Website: lowes
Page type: cart
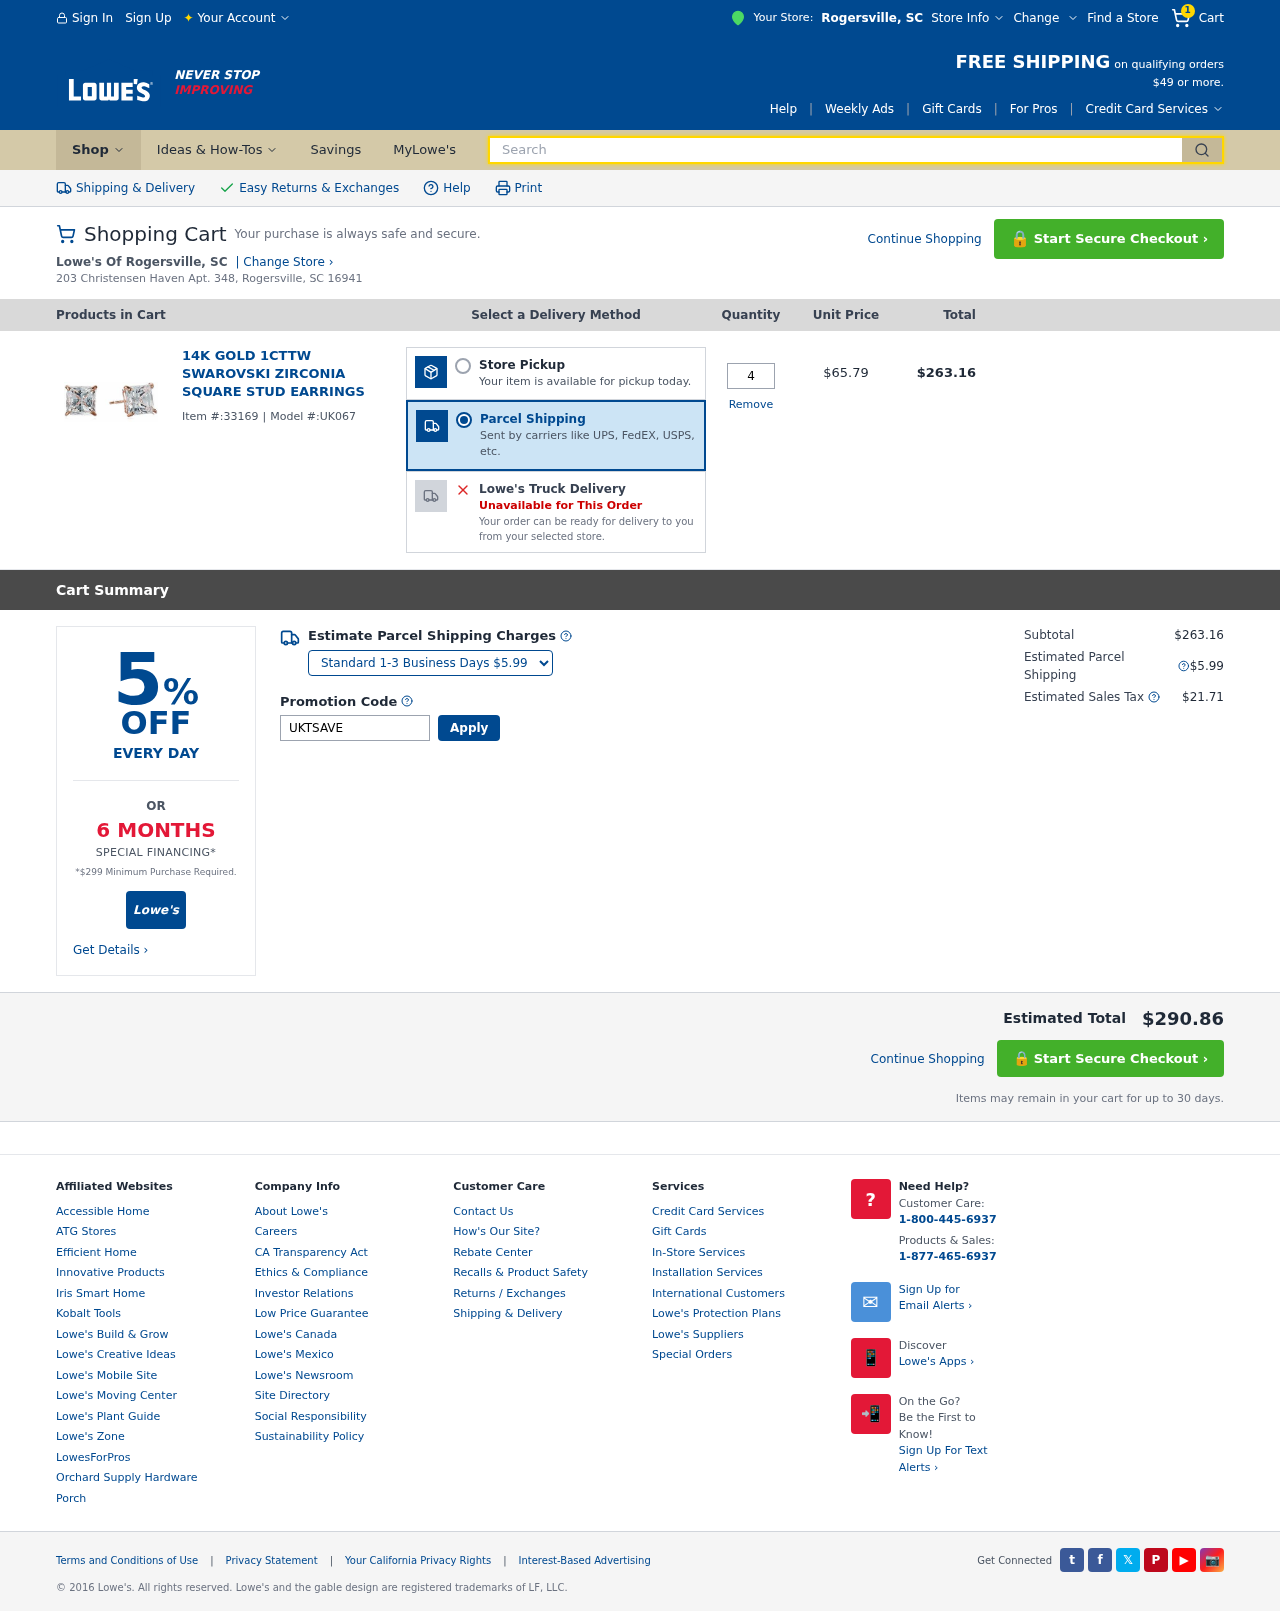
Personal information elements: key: PII_CITY
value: Rogersville
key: PII_STATE_ABBR
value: SC
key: PII_STREET
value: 203 Christensen Haven Apt. 348
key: PII_CITY_STATE_ZIP
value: Rogersville, SC 16941
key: PII_PROMO_CODE
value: UKTSAVE
Product elements: key: PRODUCT1_NAME
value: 14K Gold 1cttw Swarovski Zirconia Square Stud Earrings
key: PRODUCT1_PRICE
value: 65.79
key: PRODUCT1_QUANTITY
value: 4
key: PRODUCT1_ITEM_ID
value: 33169
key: PRODUCT1_MODEL_ID
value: UK067
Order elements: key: ORDER_NUM_ITEMS
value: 1
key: ORDER_ITEM_TOTAL
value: $263.16
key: ORDER_SUBTOTAL
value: $263.16
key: ORDER_SHIPPING_COST
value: $5.99
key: ORDER_TAX
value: $21.71
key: ORDER_TOTAL
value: $290.86
Search elements: key: HEADER_SEARCH
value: Search